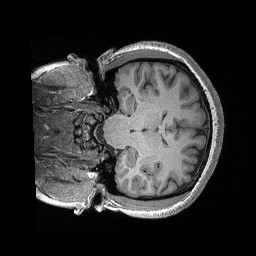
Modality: T1w
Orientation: coronal
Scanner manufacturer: siemens
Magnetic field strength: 3 T
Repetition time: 2.3 s
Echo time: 0.00298 s